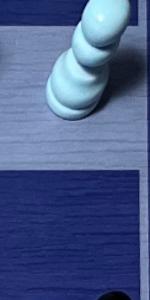
Label: Pawn_White